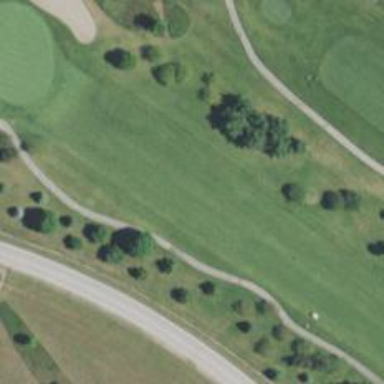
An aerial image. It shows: Golf hole.